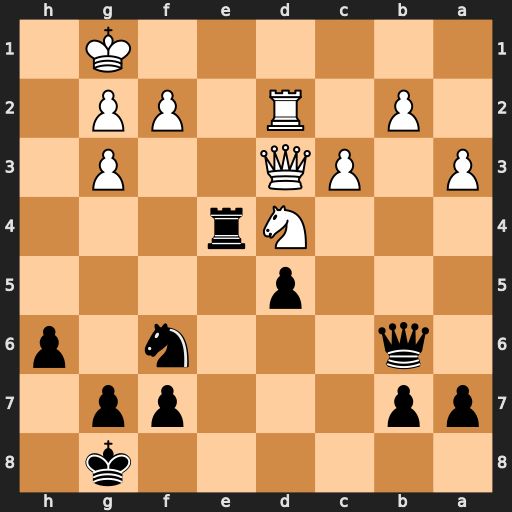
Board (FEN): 6k1/pp3pp1/1q3n1p/3p4/3Nr3/P1PQ2P1/1P1R1PP1/6K1
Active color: b
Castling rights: -
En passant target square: -
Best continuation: Re1+ Qf1 Rxf1+